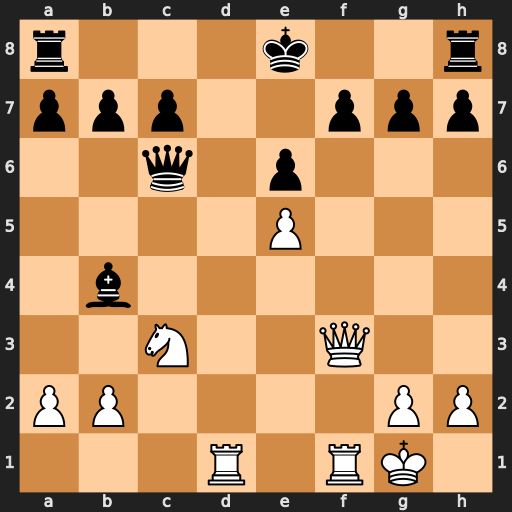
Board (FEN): r3k2r/ppp2ppp/2q1p3/4P3/1b6/2N2Q2/PP4PP/3R1RK1
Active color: w
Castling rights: kq
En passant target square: -
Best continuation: Qxf7#